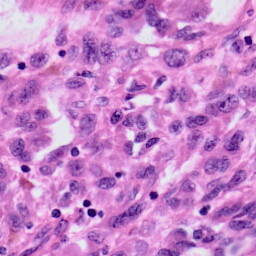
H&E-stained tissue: Skin